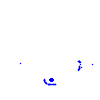
Particle: kaon